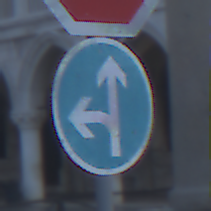
Verkehrszeichen: VorgeschriebeneFahrtrichtungGeradeausOderLinks
Zusatzzeichen oben: Stop
Umgebung: Outdoor, Urban
Tageszeit: Dawn
Wetter: Clear
Licht: Natural
Jahreszeit: NotSpecified
Kontrast: LowContrast